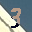
Label: 3